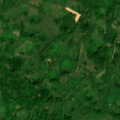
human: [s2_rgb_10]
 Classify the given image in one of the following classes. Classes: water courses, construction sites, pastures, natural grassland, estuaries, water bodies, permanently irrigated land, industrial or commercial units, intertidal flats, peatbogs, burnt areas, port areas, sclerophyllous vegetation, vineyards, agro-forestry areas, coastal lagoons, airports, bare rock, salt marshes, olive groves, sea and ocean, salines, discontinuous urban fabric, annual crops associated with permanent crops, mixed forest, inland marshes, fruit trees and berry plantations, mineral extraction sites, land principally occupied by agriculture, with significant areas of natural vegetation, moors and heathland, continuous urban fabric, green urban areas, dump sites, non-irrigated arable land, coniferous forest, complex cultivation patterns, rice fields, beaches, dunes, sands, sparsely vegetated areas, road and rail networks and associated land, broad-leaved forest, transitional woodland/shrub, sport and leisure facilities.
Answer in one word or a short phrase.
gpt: land principally occupied by agriculture, with significant areas of natural vegetation